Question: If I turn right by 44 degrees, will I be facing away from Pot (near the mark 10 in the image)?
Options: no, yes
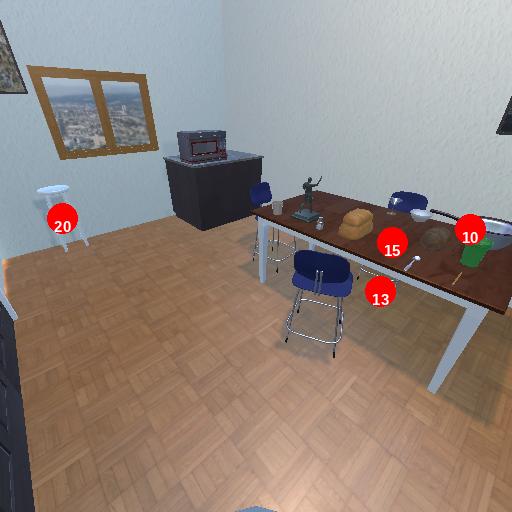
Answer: no